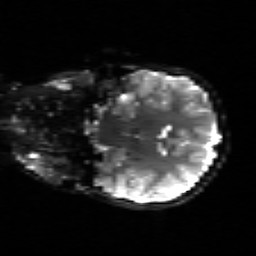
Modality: sbref
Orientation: coronal
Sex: female
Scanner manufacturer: siemens
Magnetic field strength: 3 T
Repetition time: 5 s
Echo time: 0.071 s